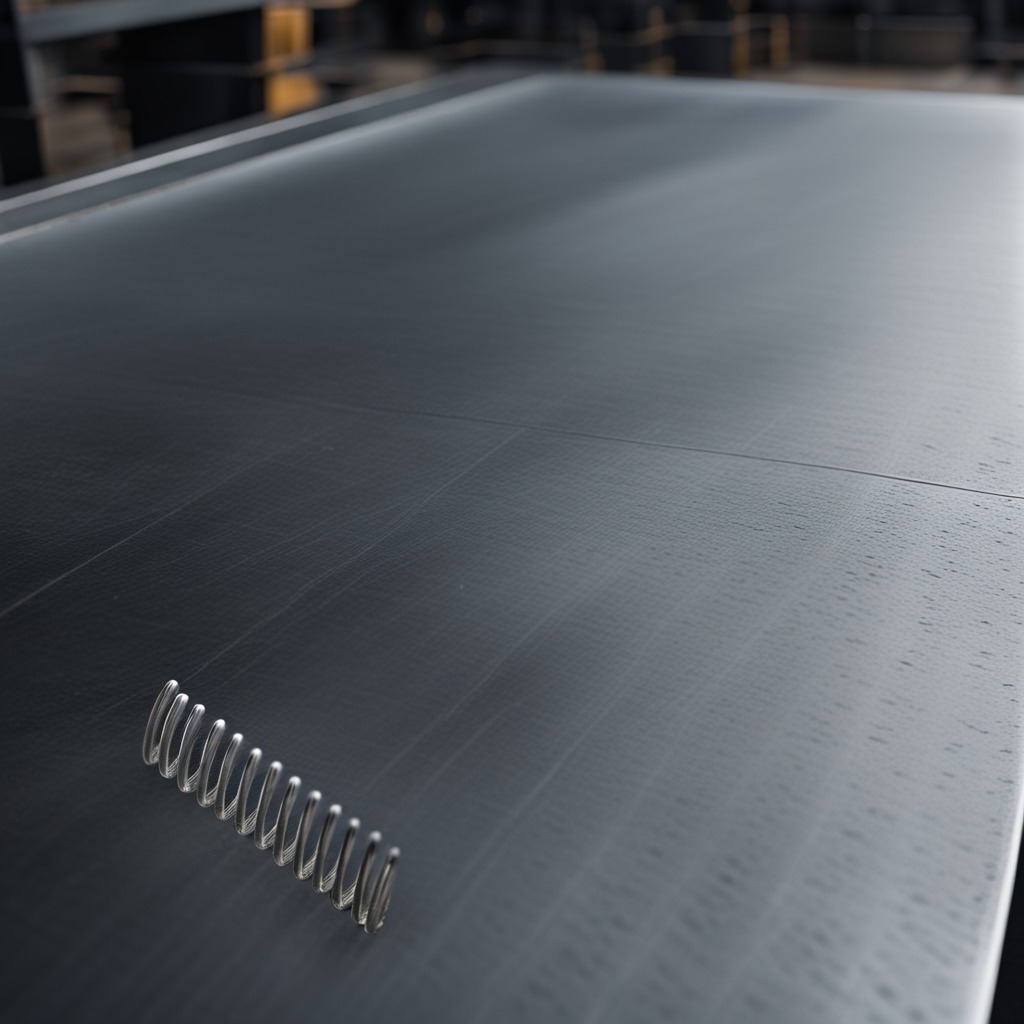
A coiled metal spring is lying on a cold steel table in a mining workshop.